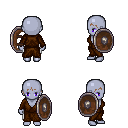
a pixel art fantasy rpg character, female body template, dark elf, purple skin, brown robe, white pants, plain hairstyle, shield, four views (front, back, left, right), 2x2 character sprite sheet, small pixel art, hard edges, no anti-aliasing